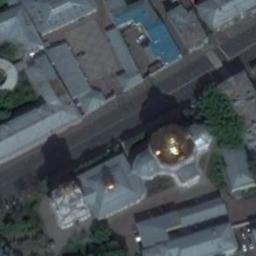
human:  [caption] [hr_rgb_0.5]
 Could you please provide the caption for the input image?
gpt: This is a church that looks like a cross from above .

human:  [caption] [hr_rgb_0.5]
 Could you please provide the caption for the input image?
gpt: There is a church with a golden circular roof next to the roads .

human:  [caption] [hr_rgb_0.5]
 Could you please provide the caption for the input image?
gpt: A church with a black roof with a golden tower on the roof, Several buildings and roads and trees around the church .

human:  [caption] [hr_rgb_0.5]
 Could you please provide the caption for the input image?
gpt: The church with four towers of different shapes is surrounded by other buildings .

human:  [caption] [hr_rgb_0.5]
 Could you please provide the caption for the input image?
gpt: There are many buildings near the church .